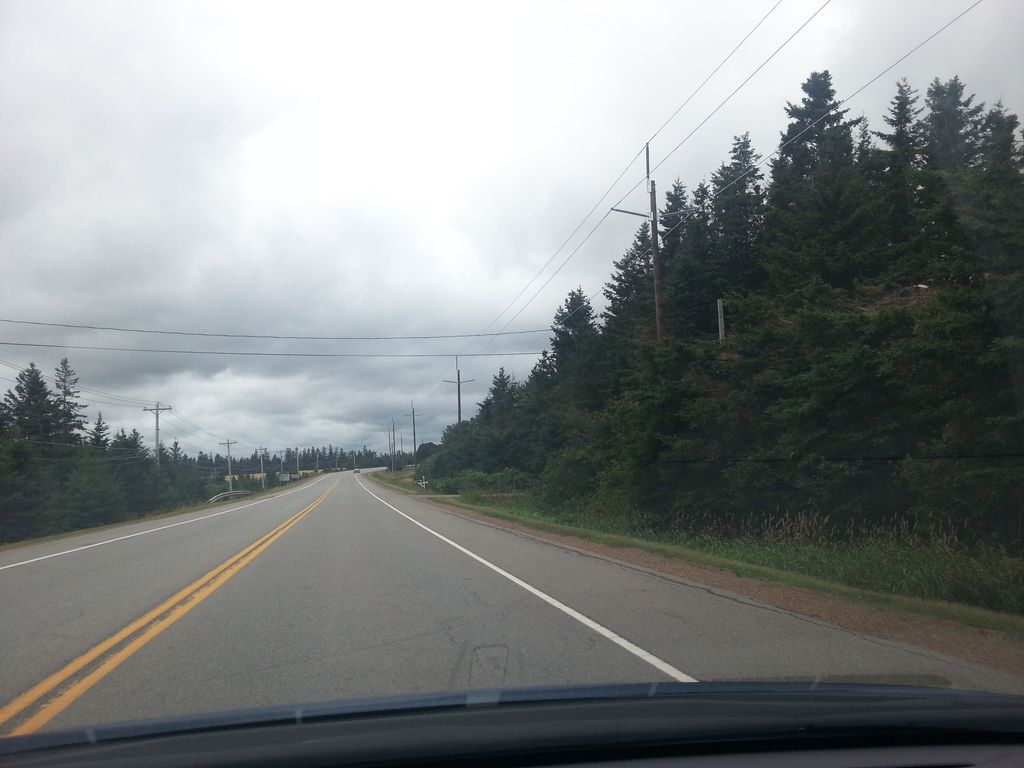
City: charlottetown